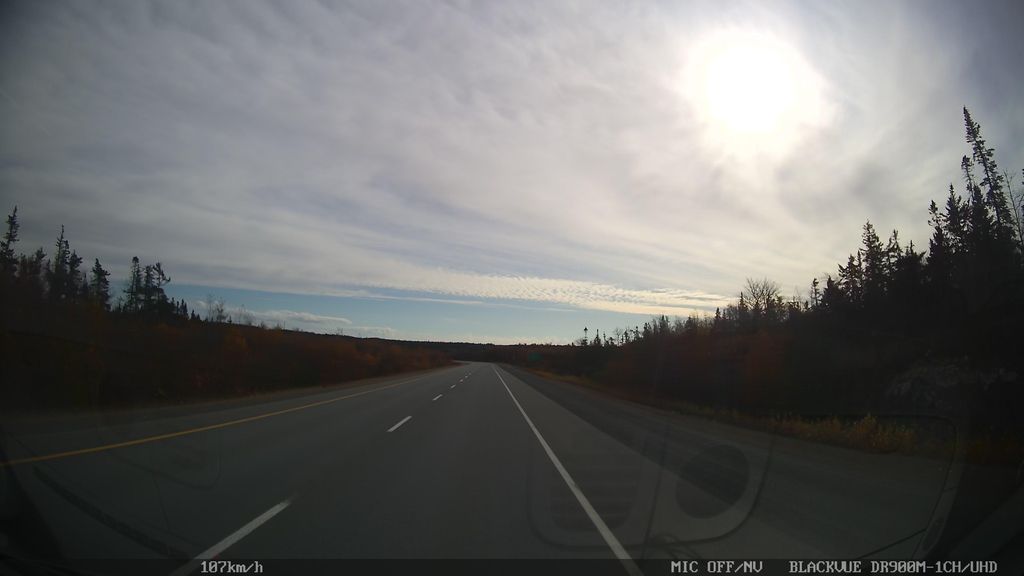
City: halifax